Question: For a school project, my team used bitbucket as our repo. For the final documentation, we basically have to write about who did what. My prof allowed us to just paste our bb commits and give short explanations of what was committed.
Is there an easy way to get the commits of each user? In the repo there are a lot of merge messages from pull requests, how do I exclude those from the list of commits I'll get?

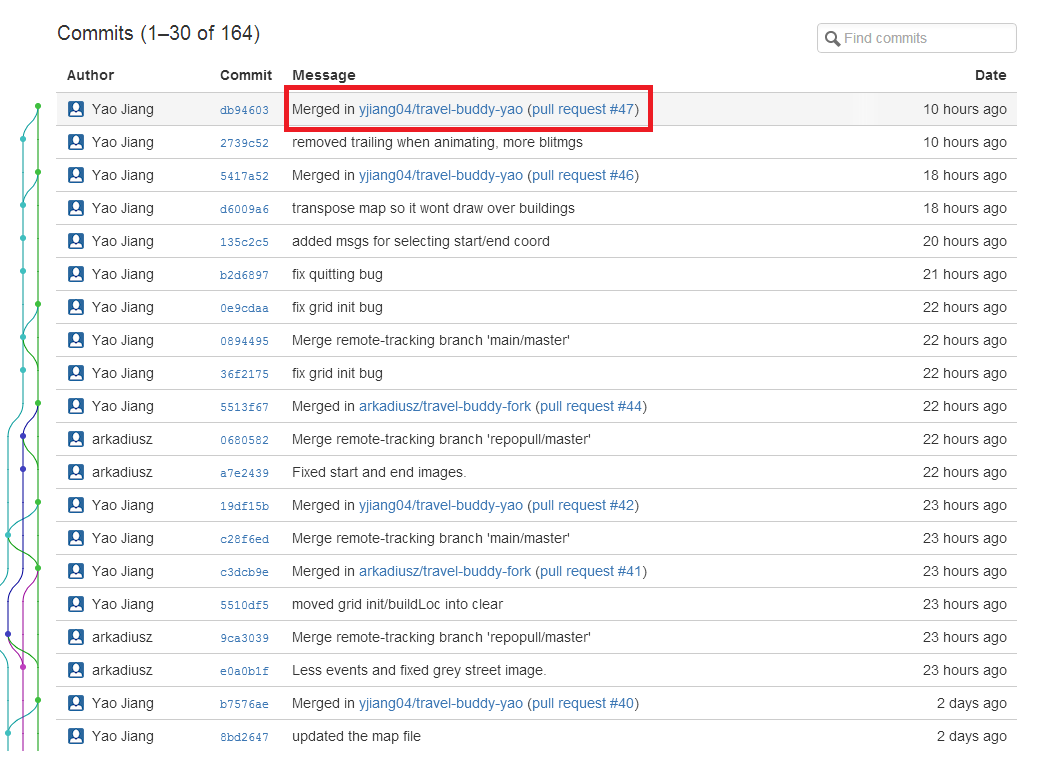
Answer: From the command-line you can use the <URL> command to get a formatted report of who did what:
'''
git shortlog --no-merges
'''